Field crop: maize
Growth stage: 2
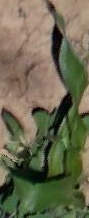
Species: maize